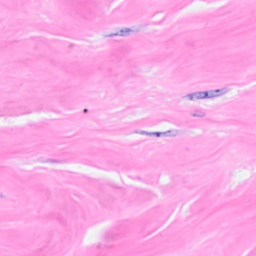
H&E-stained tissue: Breast